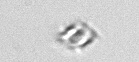
Label: Bacillariophyceae_morphotype1